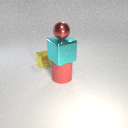
large red rubber cylinder to the right of small yellow metal cube